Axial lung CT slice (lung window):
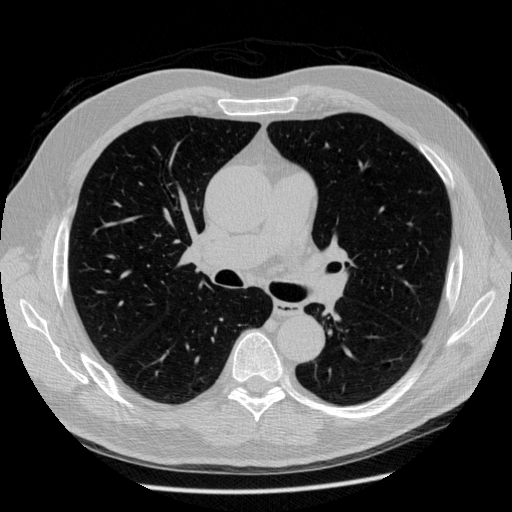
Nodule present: no